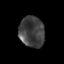
Tissue: prostate
Cell type: Epithelial cells
Senescence score: 0.3355
Nuclear area (px): 763
Mean DAPI intensity: 65.417